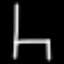
Label: chair